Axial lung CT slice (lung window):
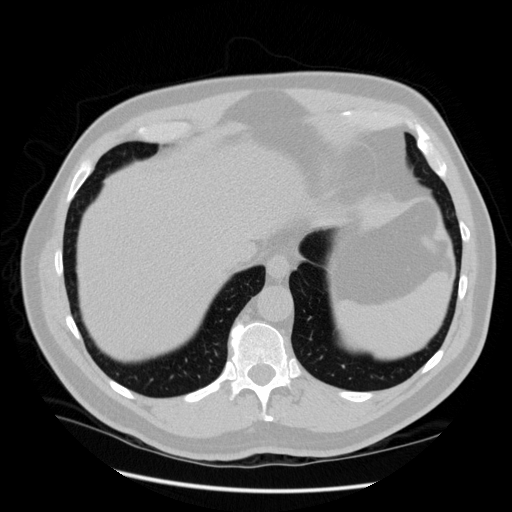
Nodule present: no